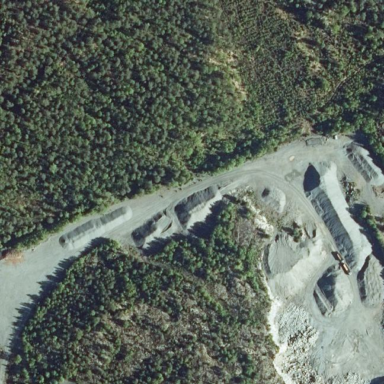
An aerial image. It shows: Quarry area.